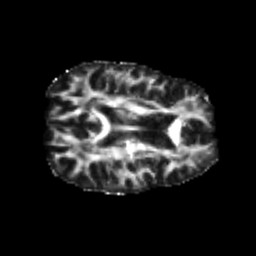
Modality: FA
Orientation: axial
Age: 26
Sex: male
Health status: healthy
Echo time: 0.074 s